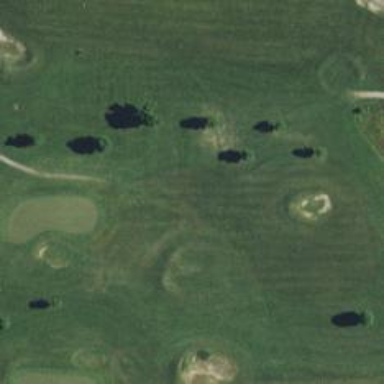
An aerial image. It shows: Scenic golf fairway.